Field crop: maize
Growth stage: 2
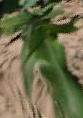
Species: maize